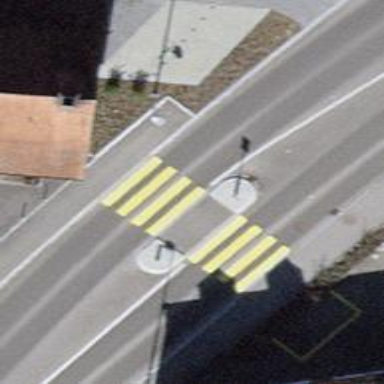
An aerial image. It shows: Uncontrolled crossing with central island on the road.